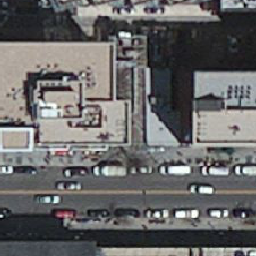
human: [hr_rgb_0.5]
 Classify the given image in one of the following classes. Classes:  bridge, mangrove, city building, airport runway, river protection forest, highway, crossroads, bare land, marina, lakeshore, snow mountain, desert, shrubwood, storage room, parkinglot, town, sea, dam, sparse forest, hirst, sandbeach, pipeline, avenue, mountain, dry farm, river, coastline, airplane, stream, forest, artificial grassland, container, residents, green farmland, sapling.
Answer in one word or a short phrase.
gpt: city building